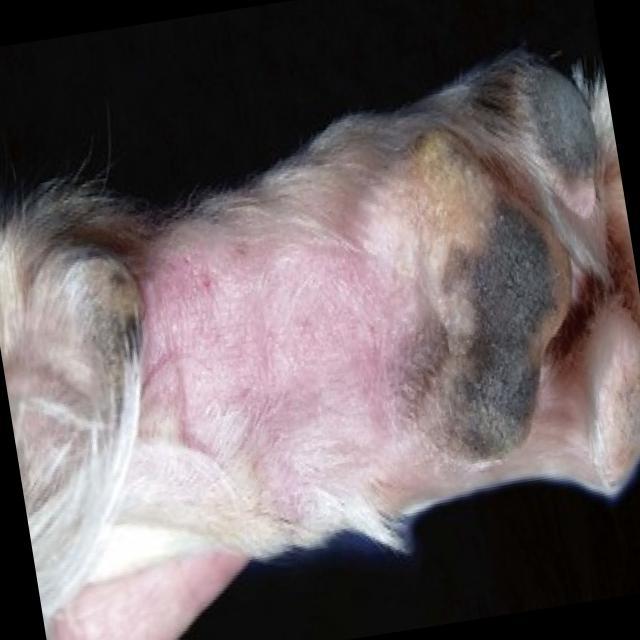
Canine hypersensitivity reaction — allergic skin response with urticaria, erythema, pruritus, and angioedema. May be food, environmental, or flea allergy related.